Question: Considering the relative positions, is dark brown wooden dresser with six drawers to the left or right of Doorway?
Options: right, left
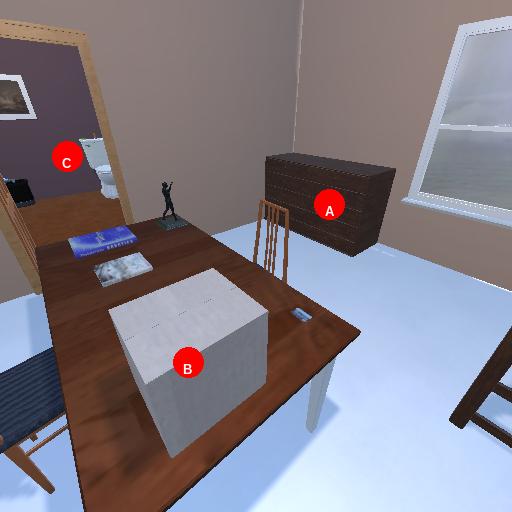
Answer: right